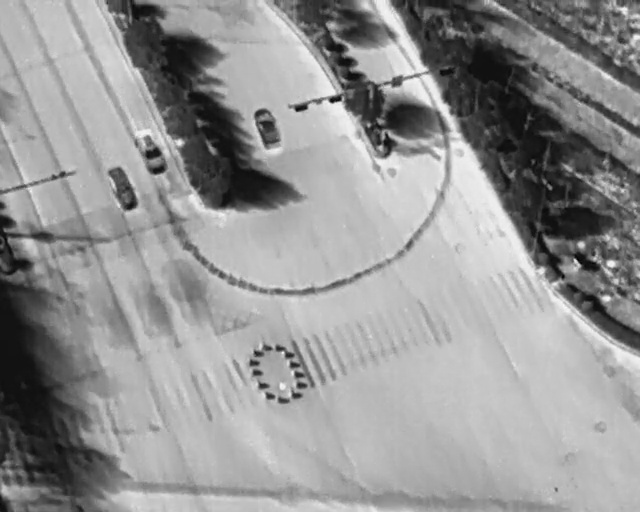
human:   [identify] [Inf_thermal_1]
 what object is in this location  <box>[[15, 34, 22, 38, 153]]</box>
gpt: <ref>1 medium car at the left</ref>

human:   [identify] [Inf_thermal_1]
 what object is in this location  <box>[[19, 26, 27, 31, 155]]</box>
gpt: <ref>1 medium car at the top left</ref>

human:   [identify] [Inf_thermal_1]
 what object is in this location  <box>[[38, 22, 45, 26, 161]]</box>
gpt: <ref>1 medium car at the top</ref>